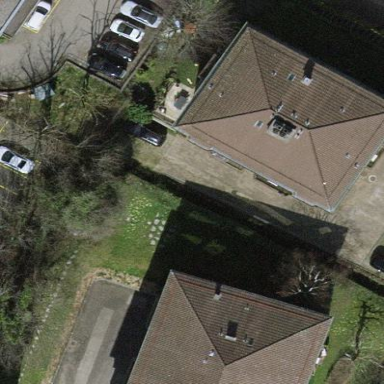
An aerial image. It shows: Apartment building with hipped roof.